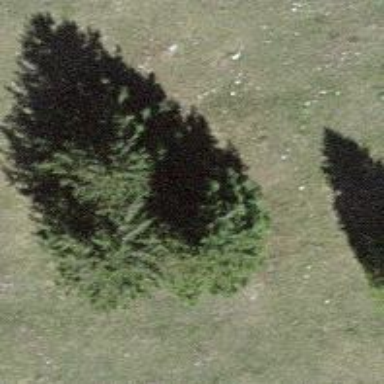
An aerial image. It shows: Beautiful tree in nature.